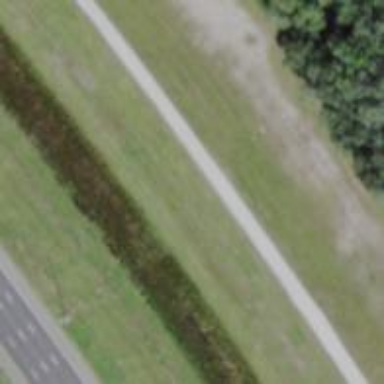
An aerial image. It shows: Track road with embankment.